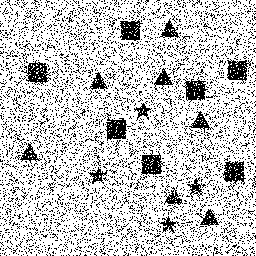
Squares: 7
Triangles: 7
Stars: 4
Total shapes: 18